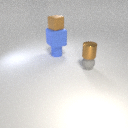
small brown rubber cube above small blue rubber cylinder